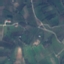
Land use / land cover class: PermanentCrop